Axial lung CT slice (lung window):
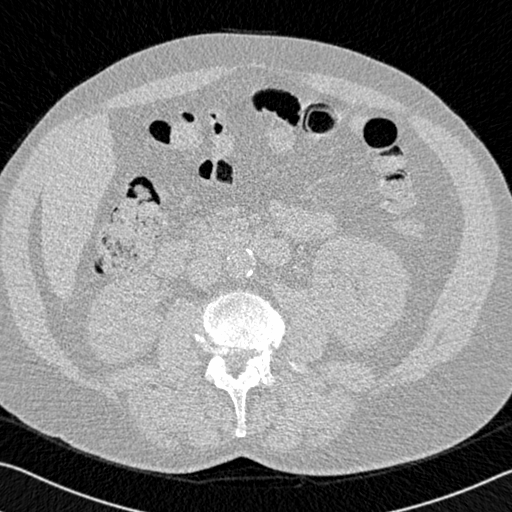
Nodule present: no